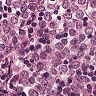
Metastatic tissue present: yes